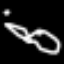
Label: frog